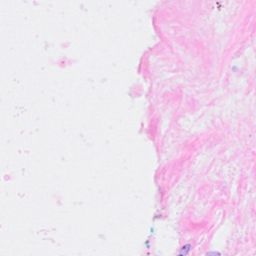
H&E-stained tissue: Breast